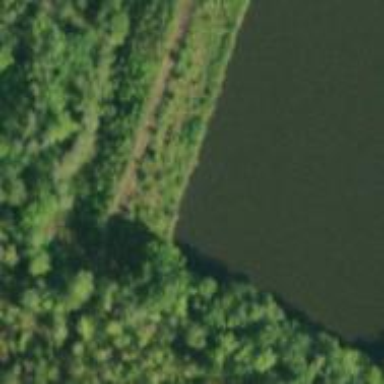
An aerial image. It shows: Dam across waterway.